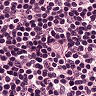
Metastatic tissue present: no